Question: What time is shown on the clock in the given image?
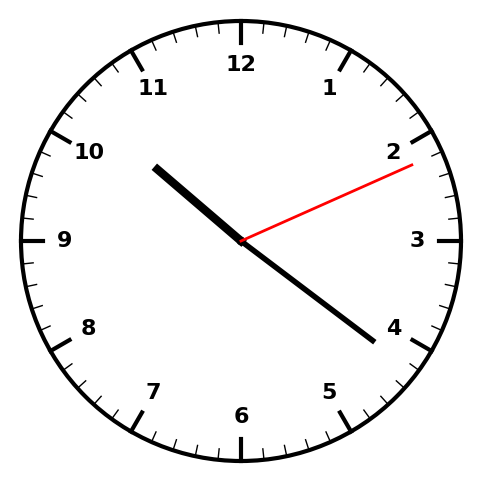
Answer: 10:21:11